Question: I'm trying to implement in python logically nested sums and partial products in order to build a function. The idea is to do so without explicit loops. The desired output is a list (indexed by t for a given matrix J)
The formula is:

Short verbal description of the formula: For each t, there are 3 indices i,j,k in the range 0-(N-1). The indices i,j build a matrix (or a 2d array), each of whose elements is a product of some (J,t)-dependent function (doesn't matter what) over the index k excluding the particular value of i,j. The function is just numpy.sum over the flattened matrix/array.
Now, the code below works as expected:
'''
import numpy as np
t_output = np.arange(0,10,100)
jmat = np.random.random(N**2).reshape(N,N)
def corr_mat(i,j,t,params):
return np.prod(np.cos( 2.0 * t * np.delete(jmat[:,i] + jmat[:,j],(i,j)))) + np.prod(np.cos( 2.0 * t * np.delete(jmat[:,i] - jmat[:,j],(i,j))))
def corr_time(t, jmat):
return np.array([corr_mat(i,j,t,jmat) for i in xrange(N) for j in xrange(N)]).reshape(N,N)
result = np.array([np.sum(corr_time(t,jmat)) for t in t_output])
'''
but the nested for loops in the "corr_time" function slows the execution down immensely. I tried this
'''
import numpy as np
t_output = np.arange(0,10,100)
jmat = np.random.random(N**2).reshape(N,N)
def corr_mat(i,j,t,params):
return np.prod(np.cos( 2.0 * t * np.delete(jmat[:,i] + jmat[:,j],(i,j)))) + np.prod(np.cos( 2.0 * t * np.delete(jmat[:,i] - jmat[:,j],(i,j))))
i,j = np.meshgrid(range(0,N), range(0,N))
result = np.array([np.sum(corr_mat(i,j,t,params)) for t in t_output])
'''
but the meshgrid is not being comprehended correctly by the functions. Can anyone please suggest what I'm missing? Thanks in advance.
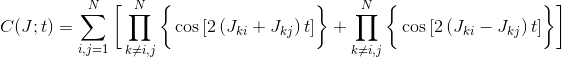
Answer: Precalculating the 'jmat' sum/difference arrays makes a big (45x) difference in performance.
'''
def precalc(jmat):
JM1 = np.zeros((N,N,N))
JM2 = np.zeros((N,N,N))
for i in range(N):
for j in range(N):
for k in range(N):
#JJ[i,j,k]=jmat[k,i]+jmat[k,j]
if k!=i and k!=j:
JM1[i,j,k]=jmat[k,i]+jmat[k,j]
JM2[i,j,k]=jmat[k,i]-jmat[k,j]
return JM1, JM2
def corr_time1(t, JM1, JM2):
return np.prod(np.cos(2*JM1*t),axis=-1)+np.prod(np.cos(2*JM2*t),axis=-1)
JM1, JM2 = precalc(jmat)
result = np.array([np.sum(corr_time1(t,JM1,JM2)) for t in t_output])
'''
There is room for further improvement. I took a brute force approach to 'precalc' since I wasn't finding a more vectorized approach. There probably still is such a solution. Still only doing the j,i,k iteration only once helps substantially.
We can vectorize the last step by doing the 'np.prod' on a larger dimensional array, one that used the whole 't_output':
'''
def corr_time2(t, JM1, JM2):
return np.prod(np.cos(2*JM1[None,...]*t[:,None,None,None]),axis=-1) + np.prod(np.cos(2*JM2[None,...]*t[:,None,None,None]),axis=-1)
result = np.sum(corr_time2(t_output, JM1, JM2),axis=(1,2))
'''
In this test case, the time savings are modest, only 20%. I think that's because 't_output' has only 10 elements. 'np.arange(0,100,10)'. And in this last version 'precalc' is the biggest time consumer.
---
Fast 'precalc' with a 28x speedup
'''
def precalc1(jmat):
# calc all the 'outer' sums/diffs, and zero the k=i,j terms
ii = np.arange(jmat.shape[0])
JM1 = jmat[:,:,None] + jmat[:,None,:]
JM2 = jmat[:,:,None] - jmat[:,None,:]
JM1[ii,ii,:] = 0
JM2[ii,ii,:] = 0
JM1[ii,:,ii] = 0
JM2[ii,:,ii] = 0
JM1 = JM1.transpose([1,2,0])
JM2 = JM2.transpose([1,2,0])
return JM1, JM2
'''